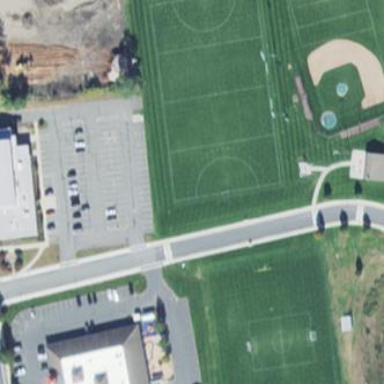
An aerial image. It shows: Soccer pitch for leisure land activities.